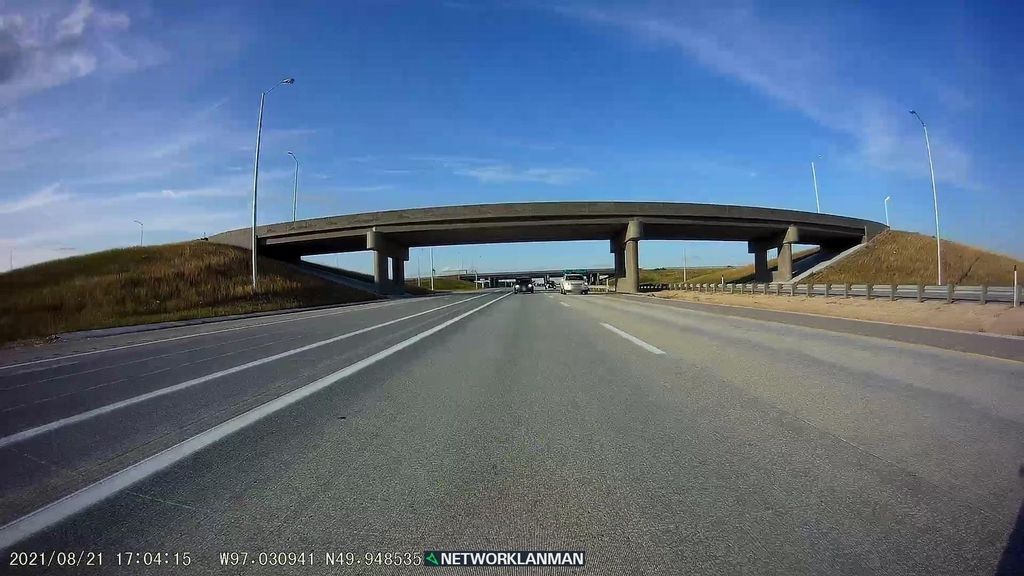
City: winnipeg